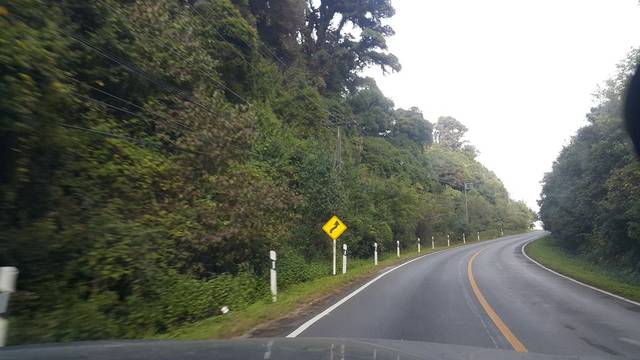
Region: Thailand
Coordinates: 18.585, 98.482